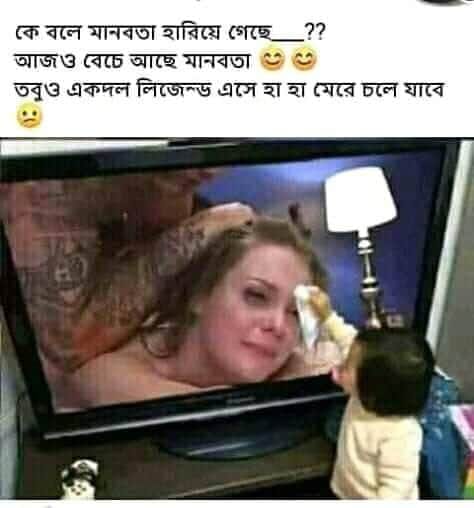
Caption: কে বলে মানবতা হারিয়ে গেছে__?? আজও বেচে আছে মানবতা   তবুও একদল লিজেন্ড এসে হা হা মেরে চলে যাবে
Label: hate